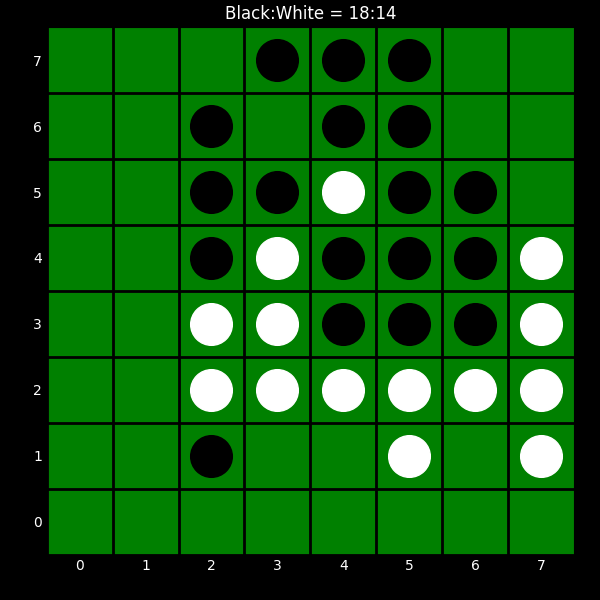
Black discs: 18
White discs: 14